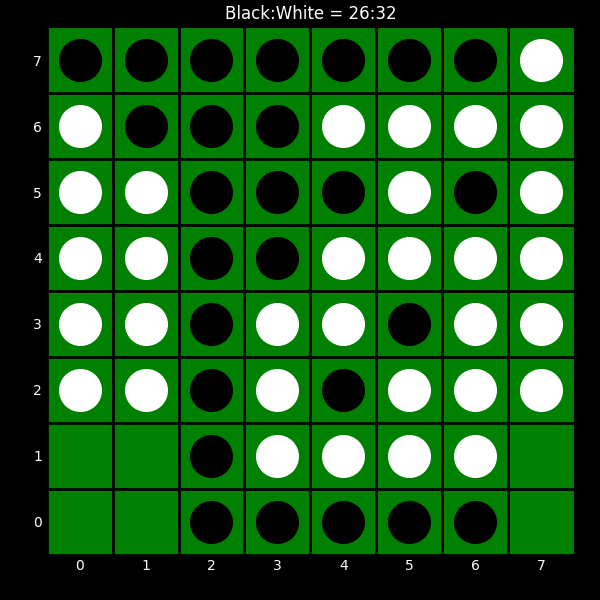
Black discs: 26
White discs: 32